Field crop: tomato
Growth stage: 1
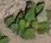
Species: solanum